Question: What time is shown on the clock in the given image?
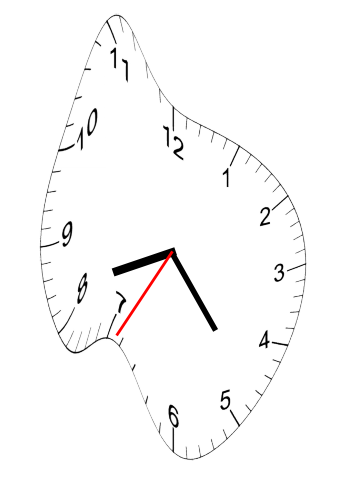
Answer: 08:23:35